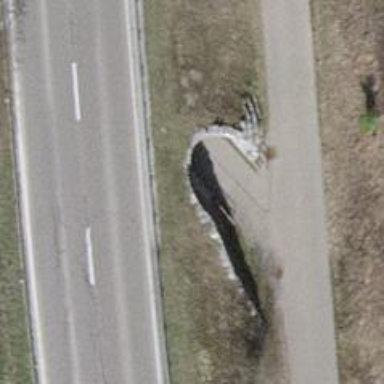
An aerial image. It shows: Cycle barrier.